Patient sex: M
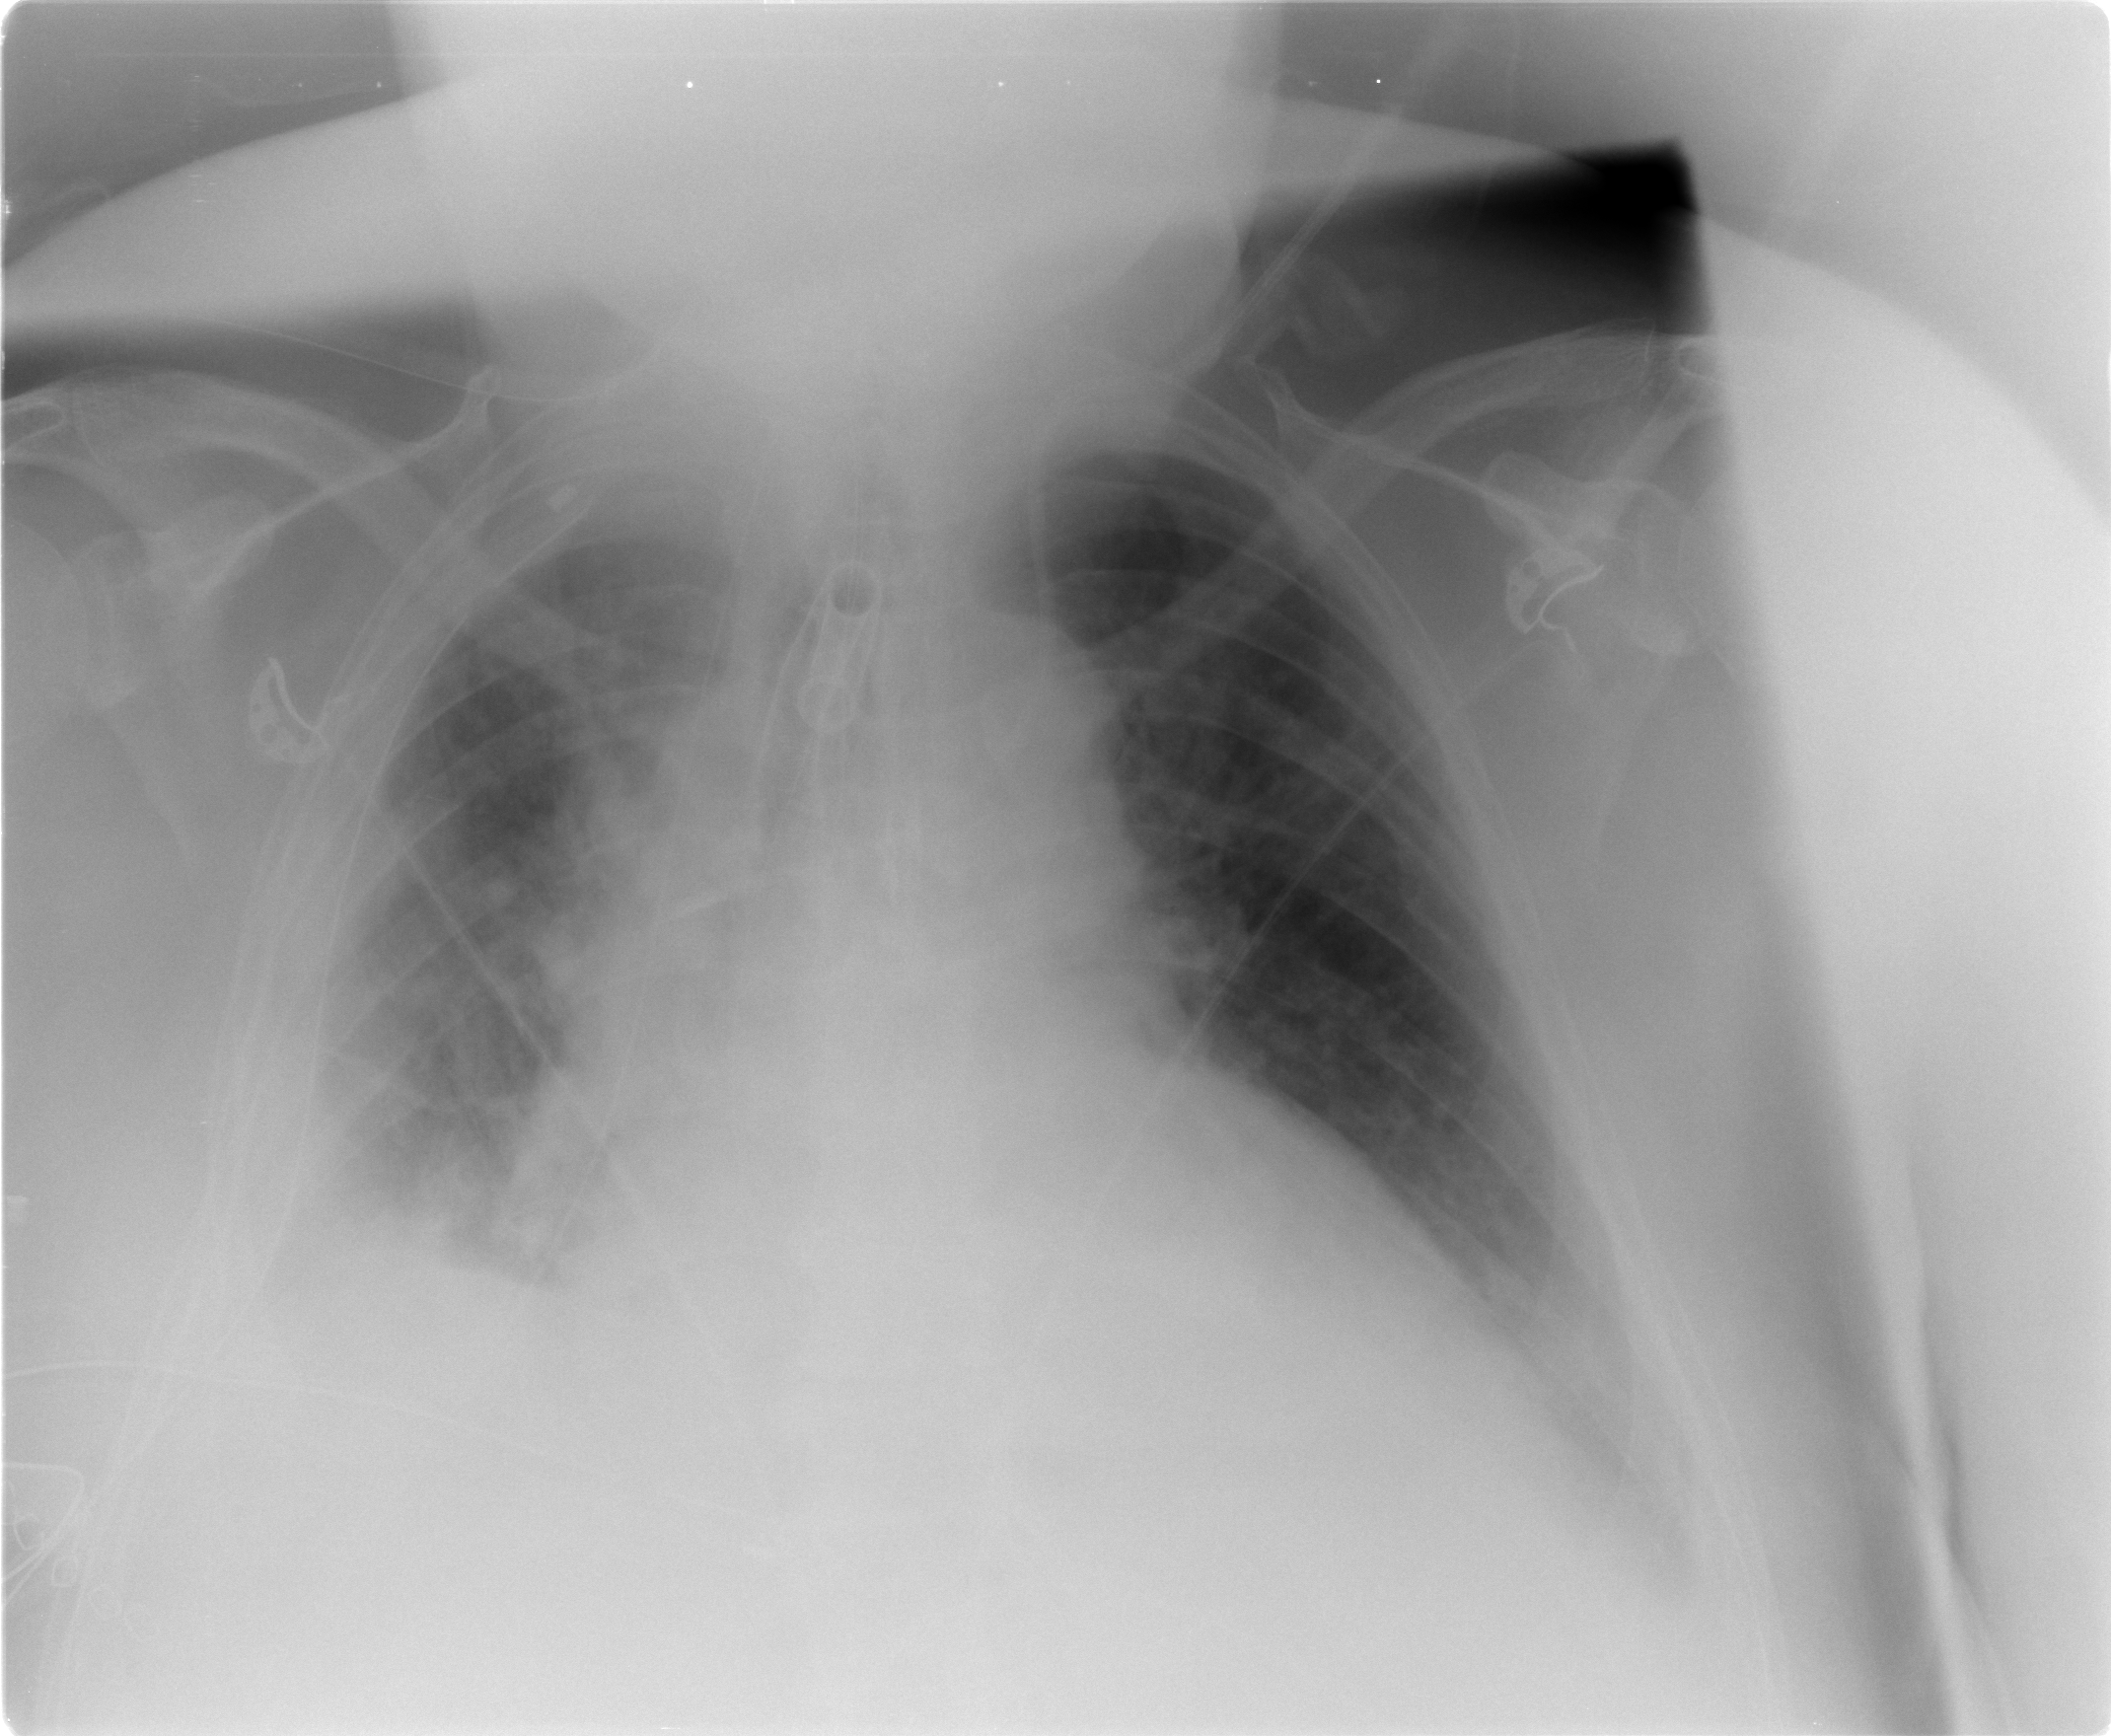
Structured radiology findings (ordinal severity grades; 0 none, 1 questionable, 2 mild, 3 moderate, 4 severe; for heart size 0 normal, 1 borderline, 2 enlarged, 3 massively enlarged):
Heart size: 2
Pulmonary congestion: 2
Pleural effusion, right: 3
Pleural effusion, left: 2
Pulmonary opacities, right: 3
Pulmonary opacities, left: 0
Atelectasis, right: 2
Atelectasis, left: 2